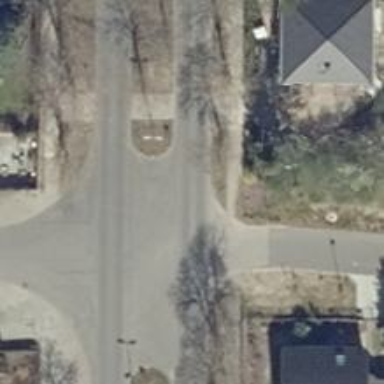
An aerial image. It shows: Unmarked road crossing.